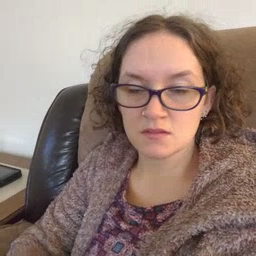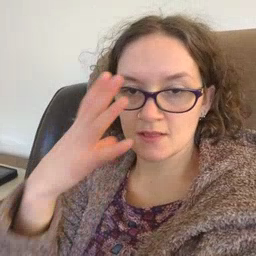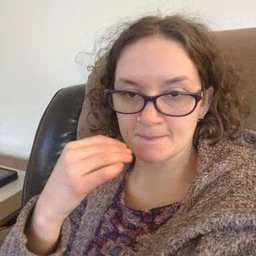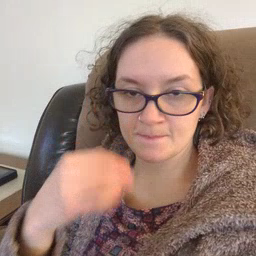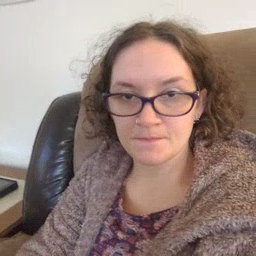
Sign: sleep